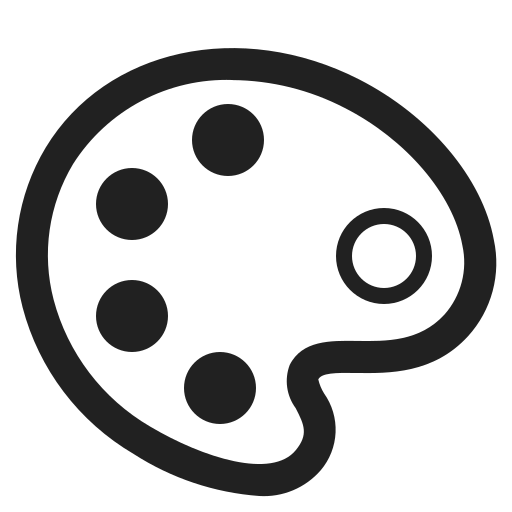
artist palette high contrast